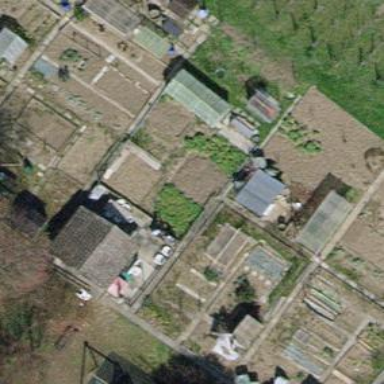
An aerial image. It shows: Area designated for allotments.